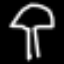
Label: mushroom